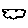
Label: cloud